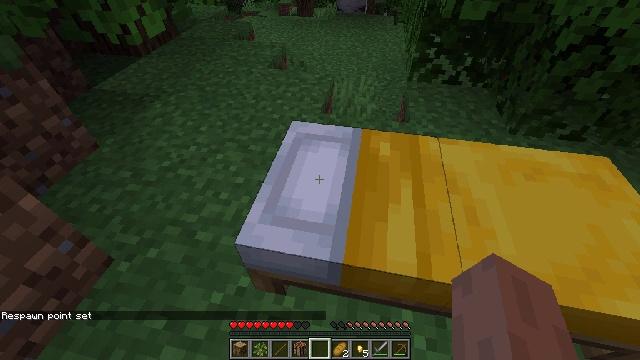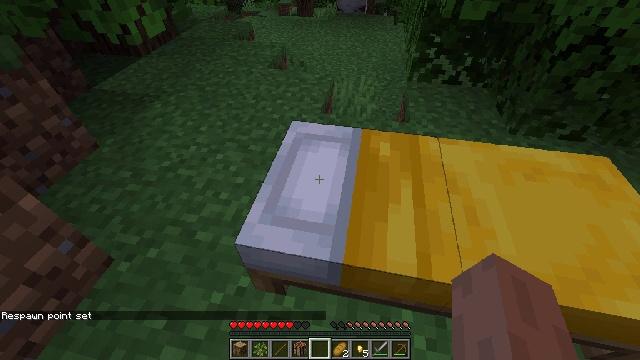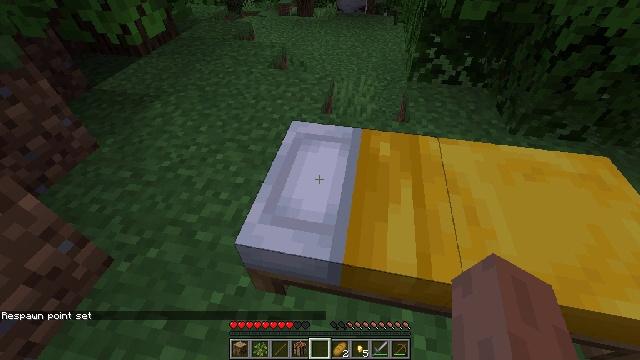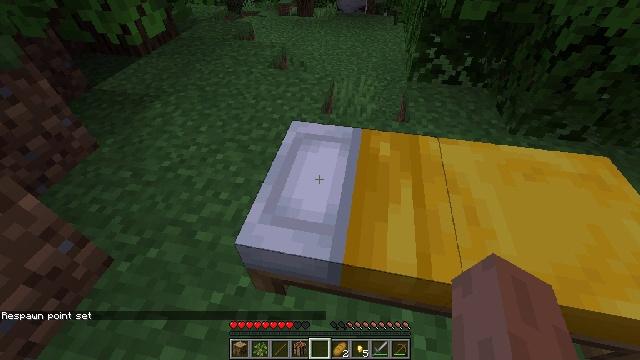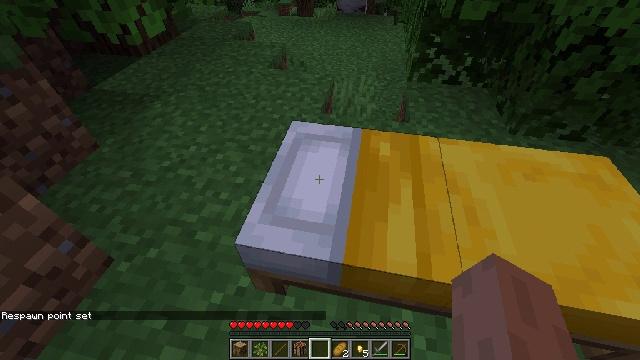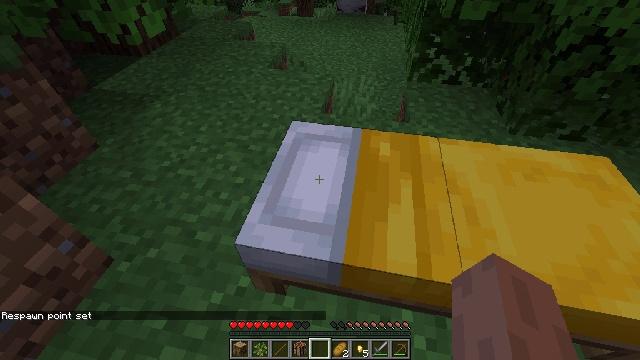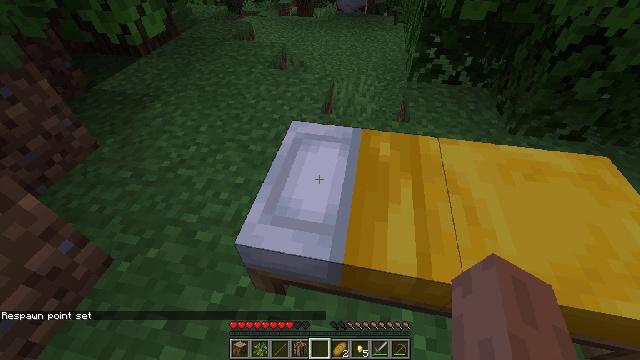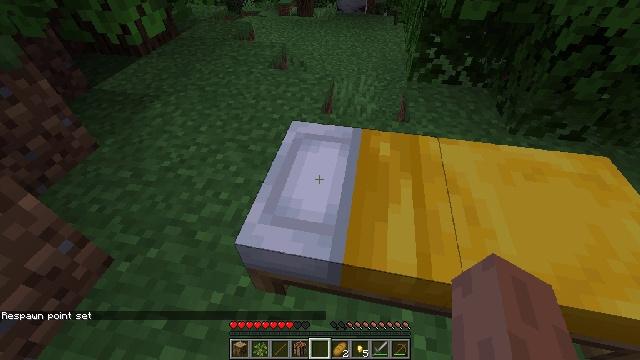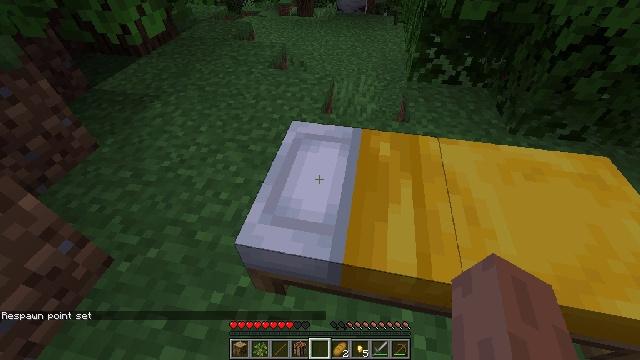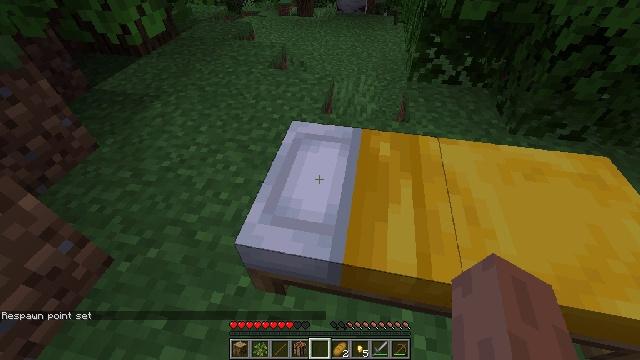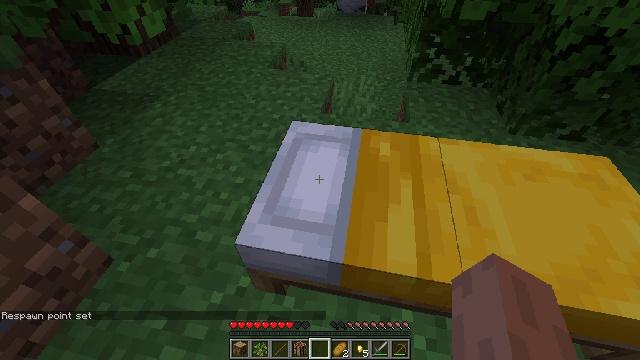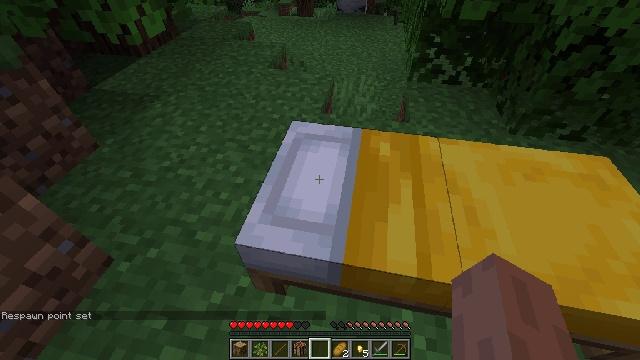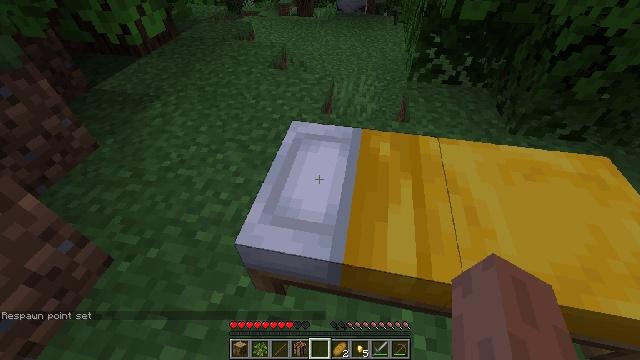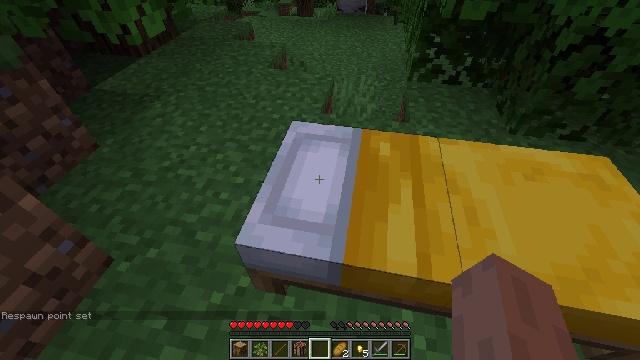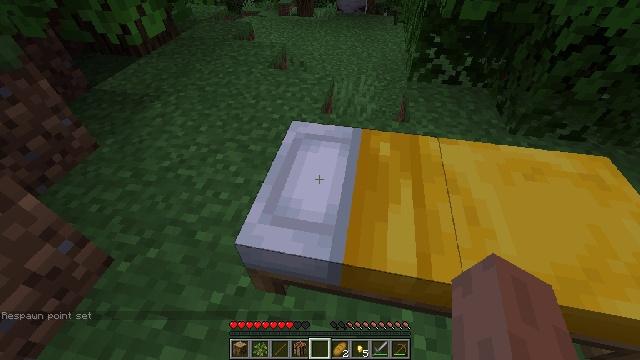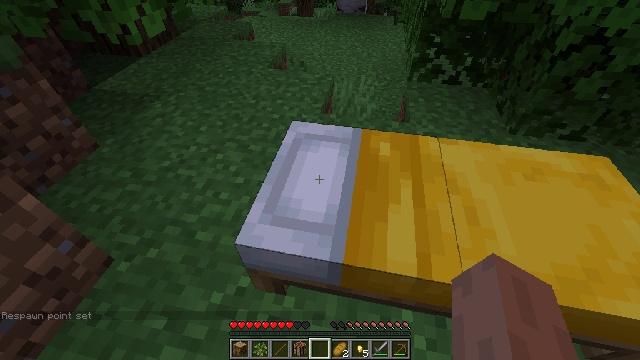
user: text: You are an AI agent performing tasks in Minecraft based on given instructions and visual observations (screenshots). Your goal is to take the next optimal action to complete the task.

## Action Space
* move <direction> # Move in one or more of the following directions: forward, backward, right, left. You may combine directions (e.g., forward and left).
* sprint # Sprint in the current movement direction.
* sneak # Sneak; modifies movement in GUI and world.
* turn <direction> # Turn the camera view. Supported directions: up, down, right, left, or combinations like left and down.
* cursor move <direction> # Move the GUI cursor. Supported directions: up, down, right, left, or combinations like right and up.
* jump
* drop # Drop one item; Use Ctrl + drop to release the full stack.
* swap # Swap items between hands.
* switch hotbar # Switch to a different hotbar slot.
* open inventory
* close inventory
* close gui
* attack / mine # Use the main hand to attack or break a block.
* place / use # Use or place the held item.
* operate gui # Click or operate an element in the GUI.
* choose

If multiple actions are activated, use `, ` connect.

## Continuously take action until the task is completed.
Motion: motion action
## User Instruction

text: Gather the yellow bed by attacking it.
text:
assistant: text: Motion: no_op
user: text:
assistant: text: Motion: no_op
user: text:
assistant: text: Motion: no_op
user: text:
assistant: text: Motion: no_op
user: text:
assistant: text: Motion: no_op
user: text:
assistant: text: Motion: no_op
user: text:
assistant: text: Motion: no_op
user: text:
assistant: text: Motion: no_op
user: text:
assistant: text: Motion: no_op
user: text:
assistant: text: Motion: no_op
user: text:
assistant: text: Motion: no_op
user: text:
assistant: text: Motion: no_op
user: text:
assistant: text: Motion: no_op
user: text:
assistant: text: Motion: no_op
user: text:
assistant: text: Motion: no_op
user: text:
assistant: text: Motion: no_op
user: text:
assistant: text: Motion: no_op
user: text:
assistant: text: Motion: no_op
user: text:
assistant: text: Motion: no_op
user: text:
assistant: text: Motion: no_op
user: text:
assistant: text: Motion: no_op
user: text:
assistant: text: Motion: no_op
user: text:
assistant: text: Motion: no_op
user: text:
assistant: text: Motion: no_op
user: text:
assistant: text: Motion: no_op
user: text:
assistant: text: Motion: no_op
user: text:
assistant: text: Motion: no_op
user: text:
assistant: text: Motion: no_op
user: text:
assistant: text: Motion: no_op
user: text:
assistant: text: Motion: no_op